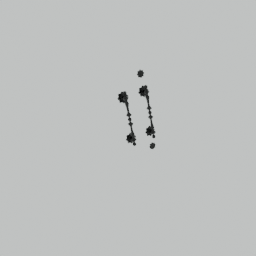
Label: mechanical